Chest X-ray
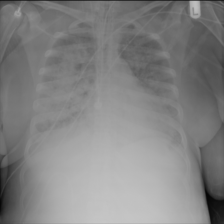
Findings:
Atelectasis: negative
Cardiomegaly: negative
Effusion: negative
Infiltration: positive
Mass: negative
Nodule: negative
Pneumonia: negative
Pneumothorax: negative
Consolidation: negative
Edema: negative
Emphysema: negative
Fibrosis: negative
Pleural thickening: negative
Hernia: negative